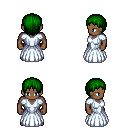
a pixel art fantasy rpg character, male body template, human, dark skin, underdress, magenta pants, green plain hairstyle, four views (front, back, left, right), 2x2 character sprite sheet, small pixel art, hard edges, no anti-aliasing